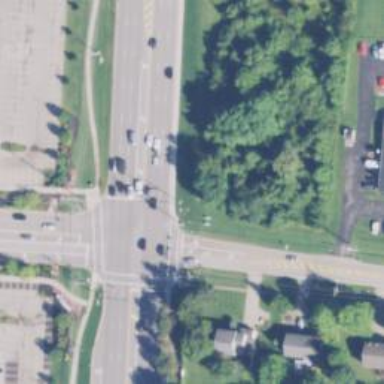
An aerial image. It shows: Marked road crossing.